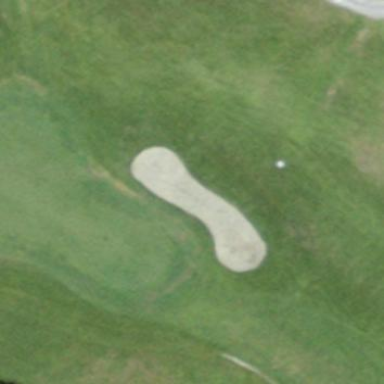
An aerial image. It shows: Golf bunker filled with natural sand.